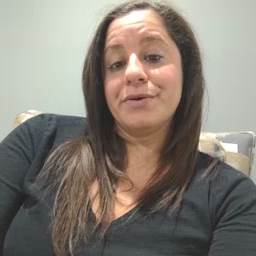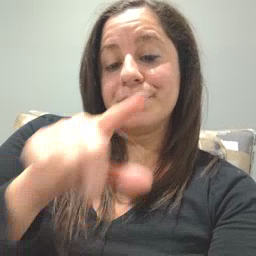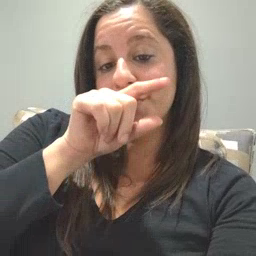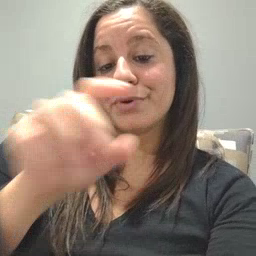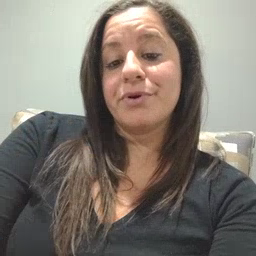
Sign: bird